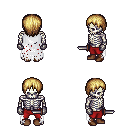
a pixel art fantasy rpg character, male body template, skeleton, white tattered cape, red pants, blonde plain hairstyle, metal gloves, brown shoes, dagger, four views (front, back, left, right), 2x2 character sprite sheet, small pixel art, hard edges, no anti-aliasing